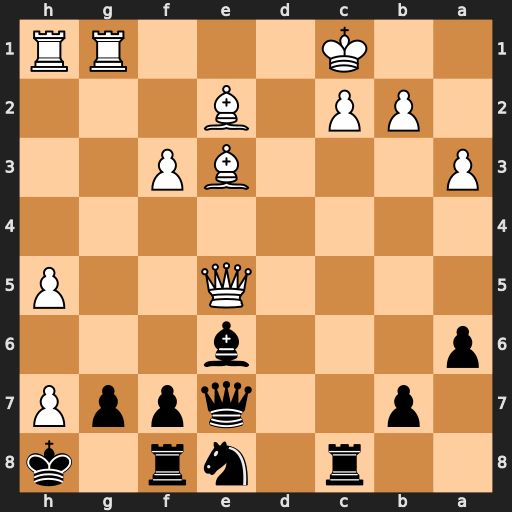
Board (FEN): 2r1nr1k/1p2qppP/p3b3/4Q2P/8/P3BP2/1PP1B3/2K3RR
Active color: b
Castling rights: -
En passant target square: -
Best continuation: Rxc2+ Kxc2 Bb3+ Kxb3 Qxe5